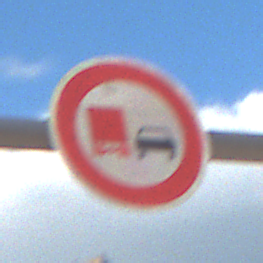
Verkehrszeichen: UeberholverbotKraftfahrzeuge
Umgebung: Outdoor, Suburban
Tageszeit: MorningAfternoon
Wetter: PartlyCloudy
Licht: Natural
Jahreszeit: NotSpecified
Kontrast: HighContrast